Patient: sex M, age 75
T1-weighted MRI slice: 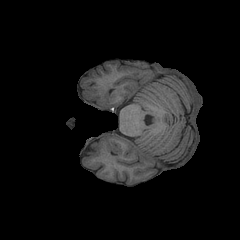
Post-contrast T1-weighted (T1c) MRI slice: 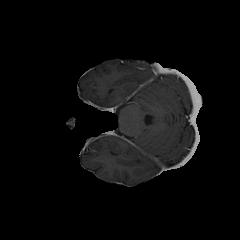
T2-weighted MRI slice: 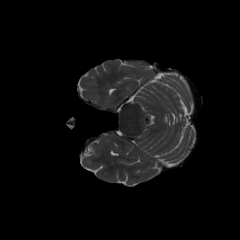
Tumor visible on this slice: no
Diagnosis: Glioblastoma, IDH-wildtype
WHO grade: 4